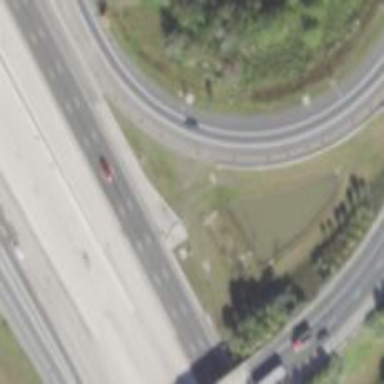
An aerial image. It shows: Double trumpet junction on motorway link.